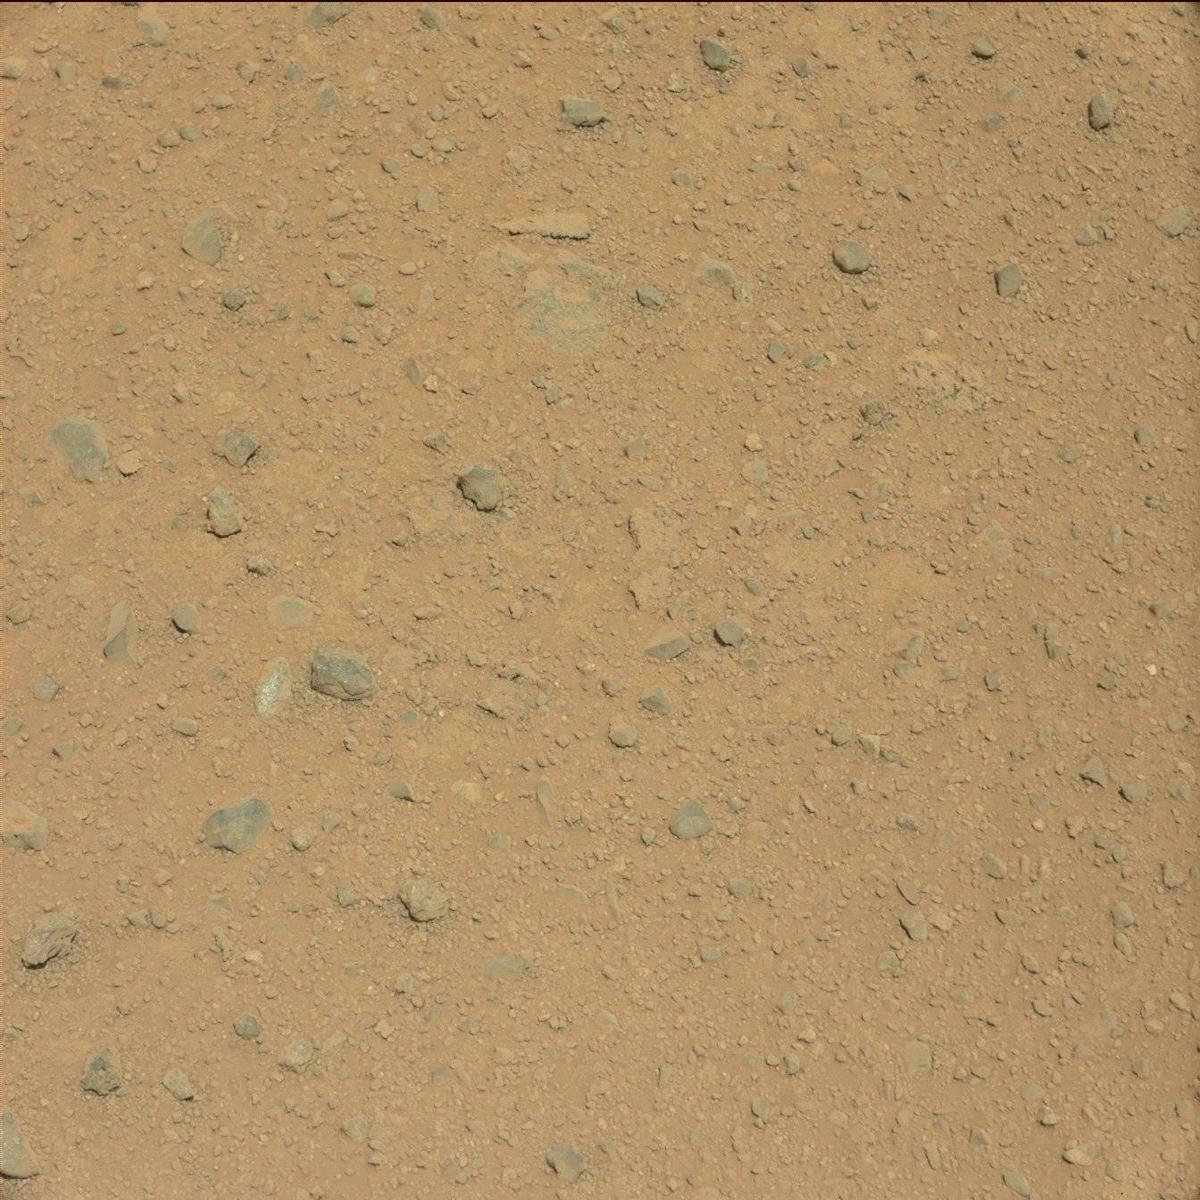
Terrain classes present: Bedrock, Sand / Soil